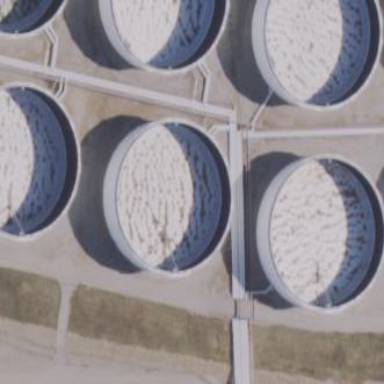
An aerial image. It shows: Storage tank that is man-made.